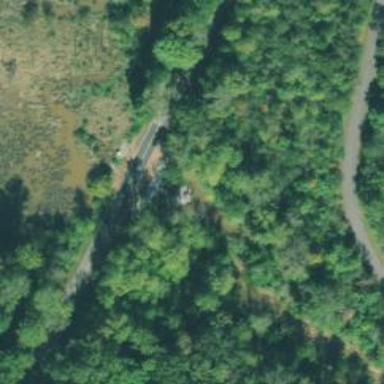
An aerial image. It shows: Culvert tunnel.